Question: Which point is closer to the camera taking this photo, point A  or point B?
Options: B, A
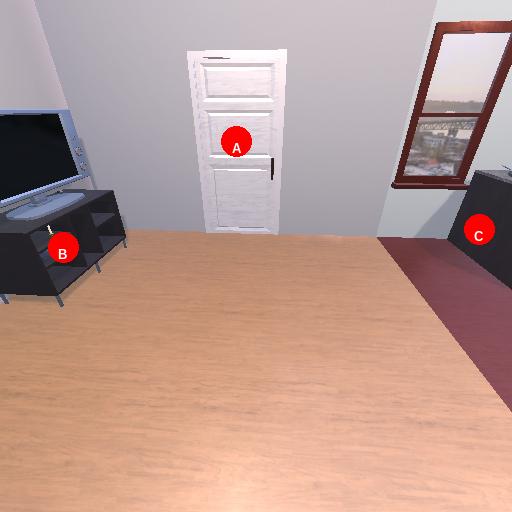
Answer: B